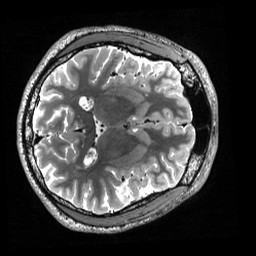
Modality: T2w
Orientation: axial
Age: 26
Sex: male
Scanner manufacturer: siemens
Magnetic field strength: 3 T
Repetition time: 3.2 s
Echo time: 0.571 s